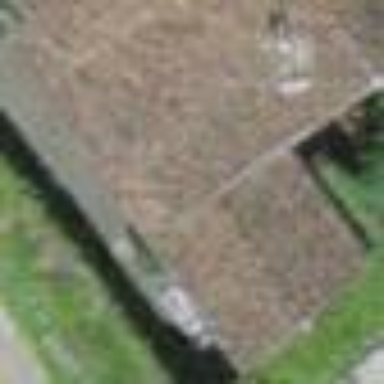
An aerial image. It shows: View of roof of building.